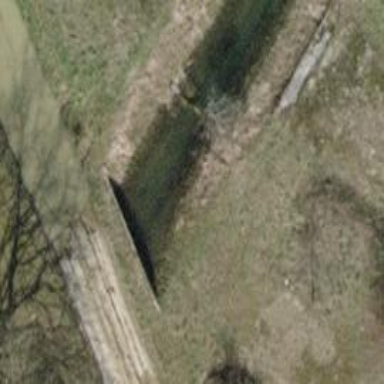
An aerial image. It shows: Ditch in the surroundings.